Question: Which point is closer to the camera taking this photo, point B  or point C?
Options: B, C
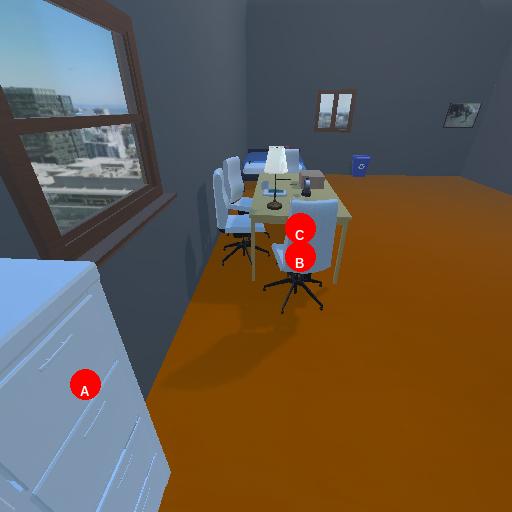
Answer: B